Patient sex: M
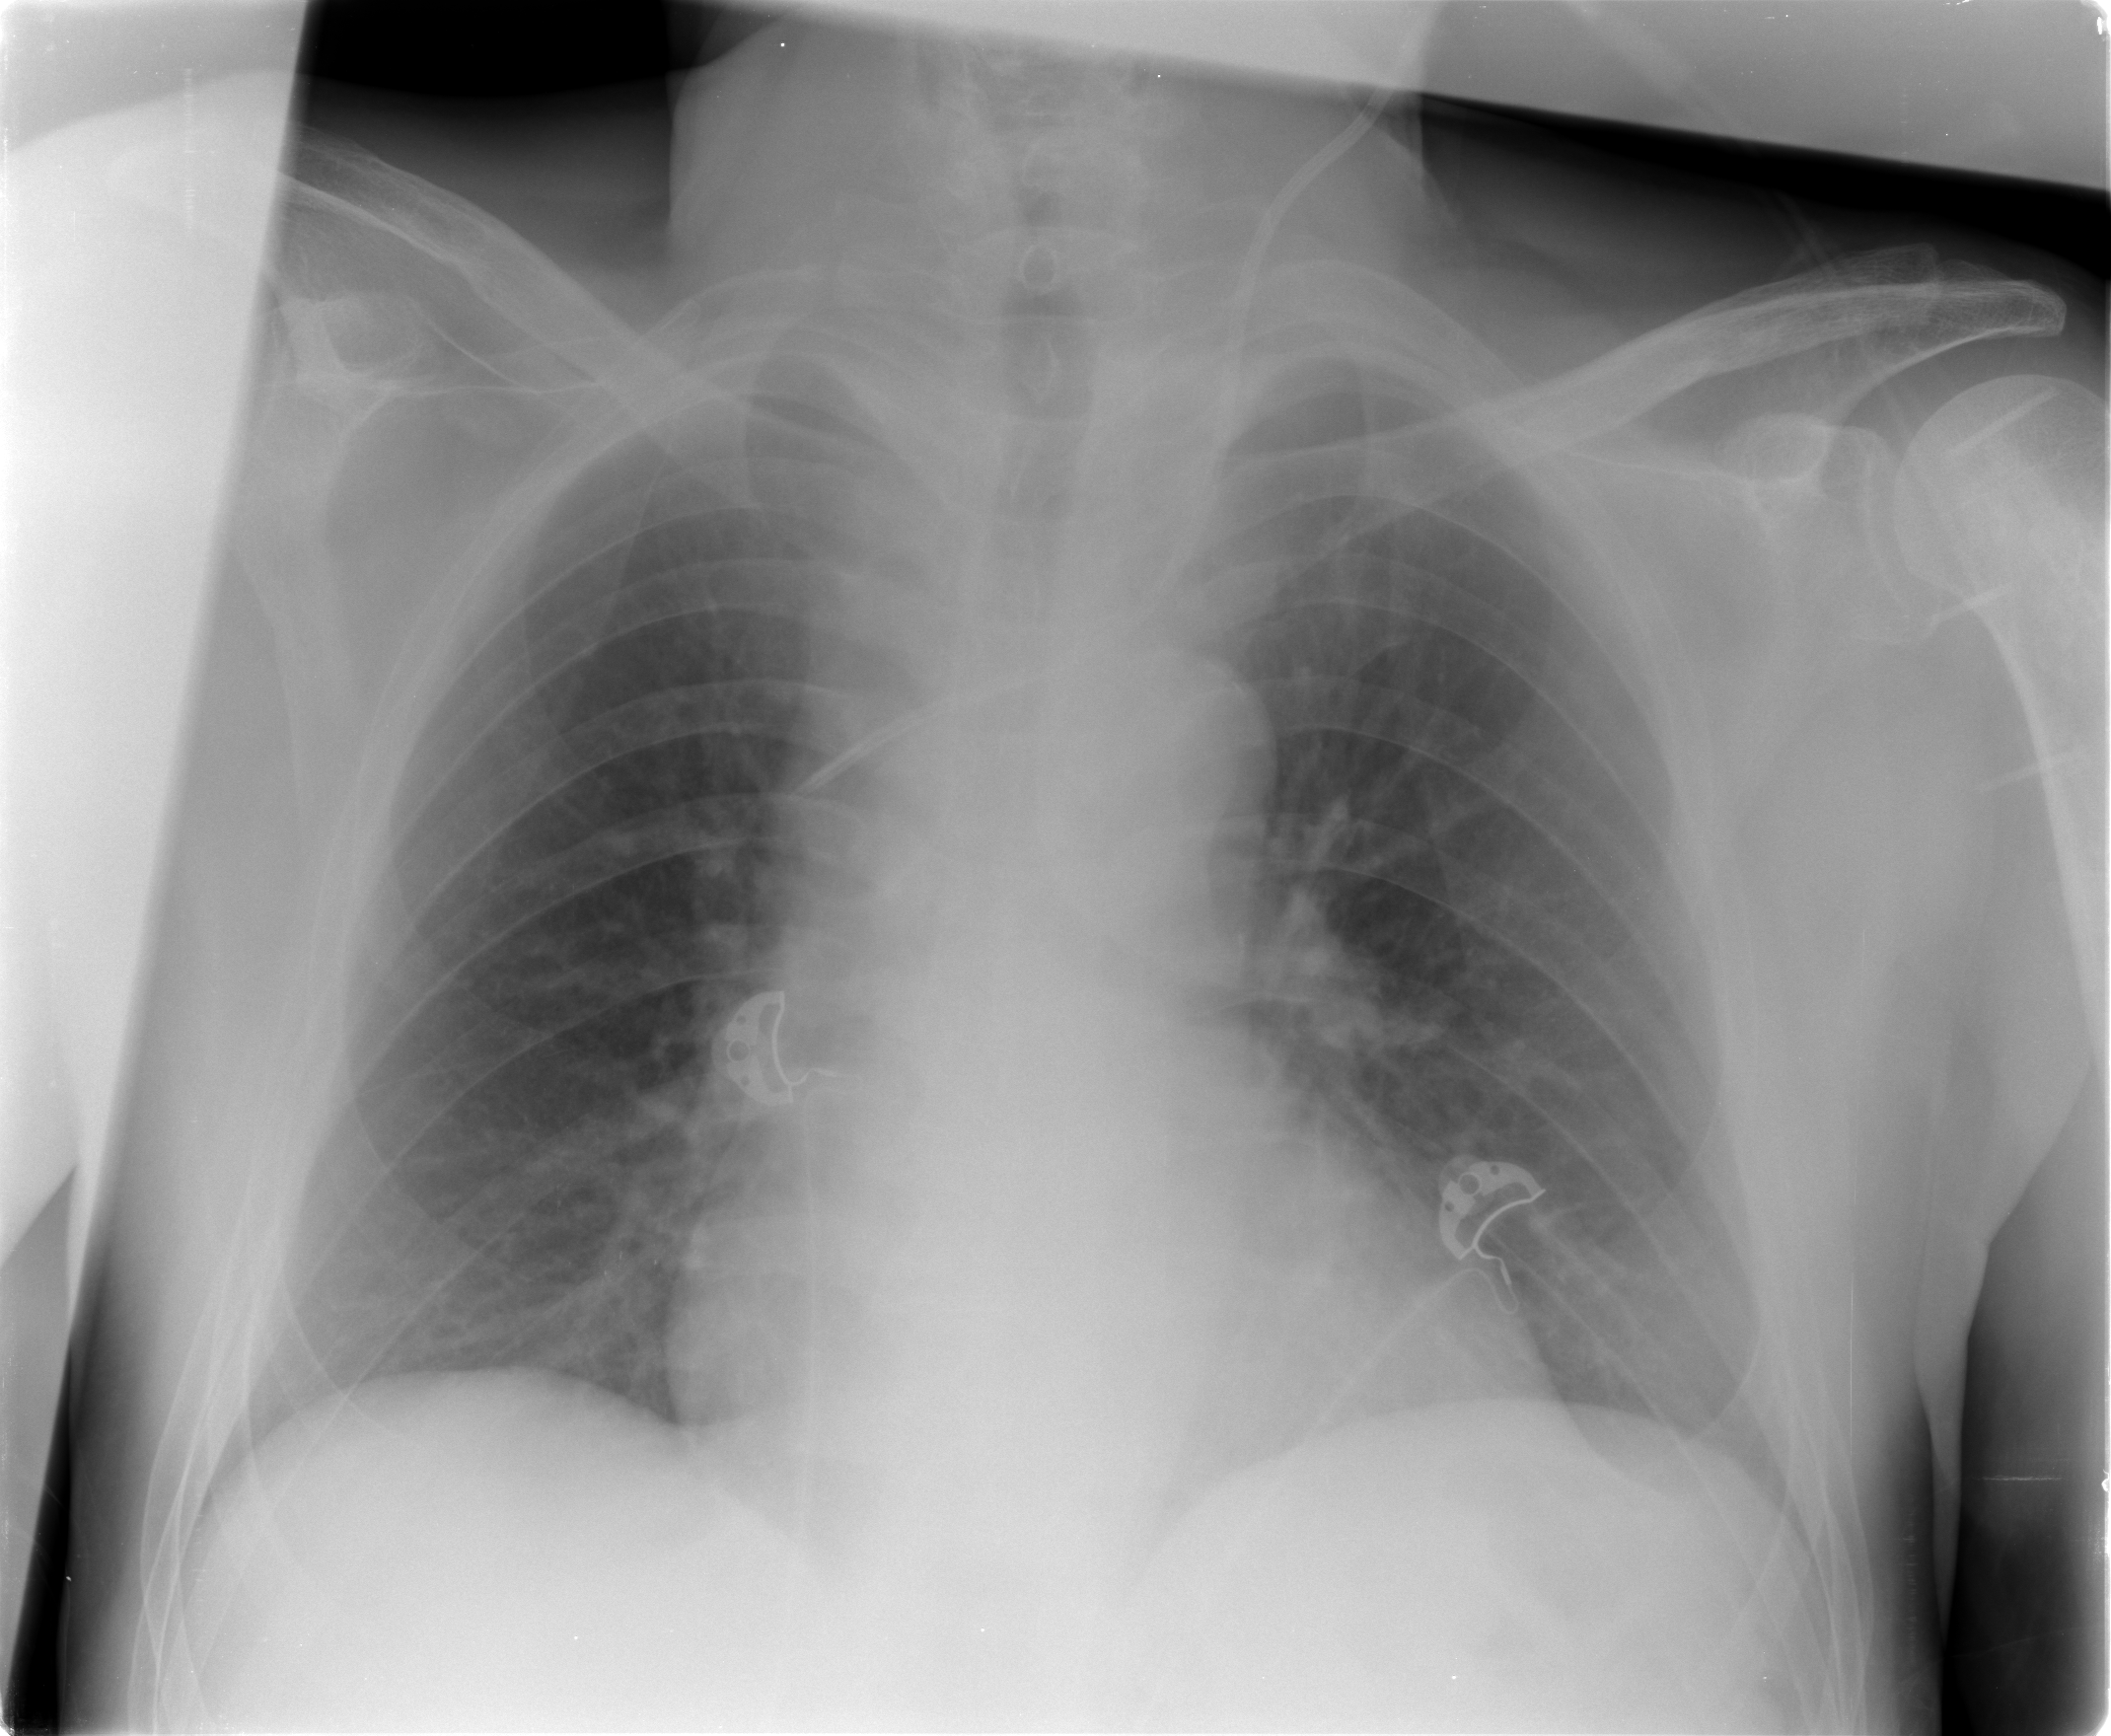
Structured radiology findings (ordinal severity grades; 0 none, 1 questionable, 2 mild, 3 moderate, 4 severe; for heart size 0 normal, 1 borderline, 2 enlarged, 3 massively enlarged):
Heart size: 2
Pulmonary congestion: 1
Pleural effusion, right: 0
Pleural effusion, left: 2
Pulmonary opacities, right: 2
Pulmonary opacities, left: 1
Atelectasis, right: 2
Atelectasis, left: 1